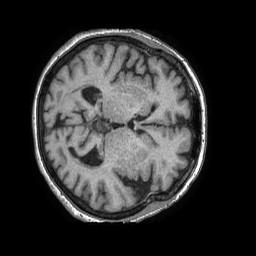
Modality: T1w
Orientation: axial
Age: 79
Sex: female
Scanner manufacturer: philips
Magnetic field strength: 1.5 T
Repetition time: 0.007601 s
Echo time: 0.003455 s